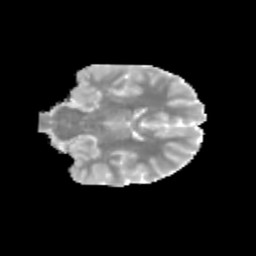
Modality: MD
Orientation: coronal
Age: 13
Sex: male
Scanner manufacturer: siemens
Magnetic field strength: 3 T
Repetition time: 3.8 s
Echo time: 0.07 s